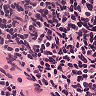
Metastatic tissue present: no